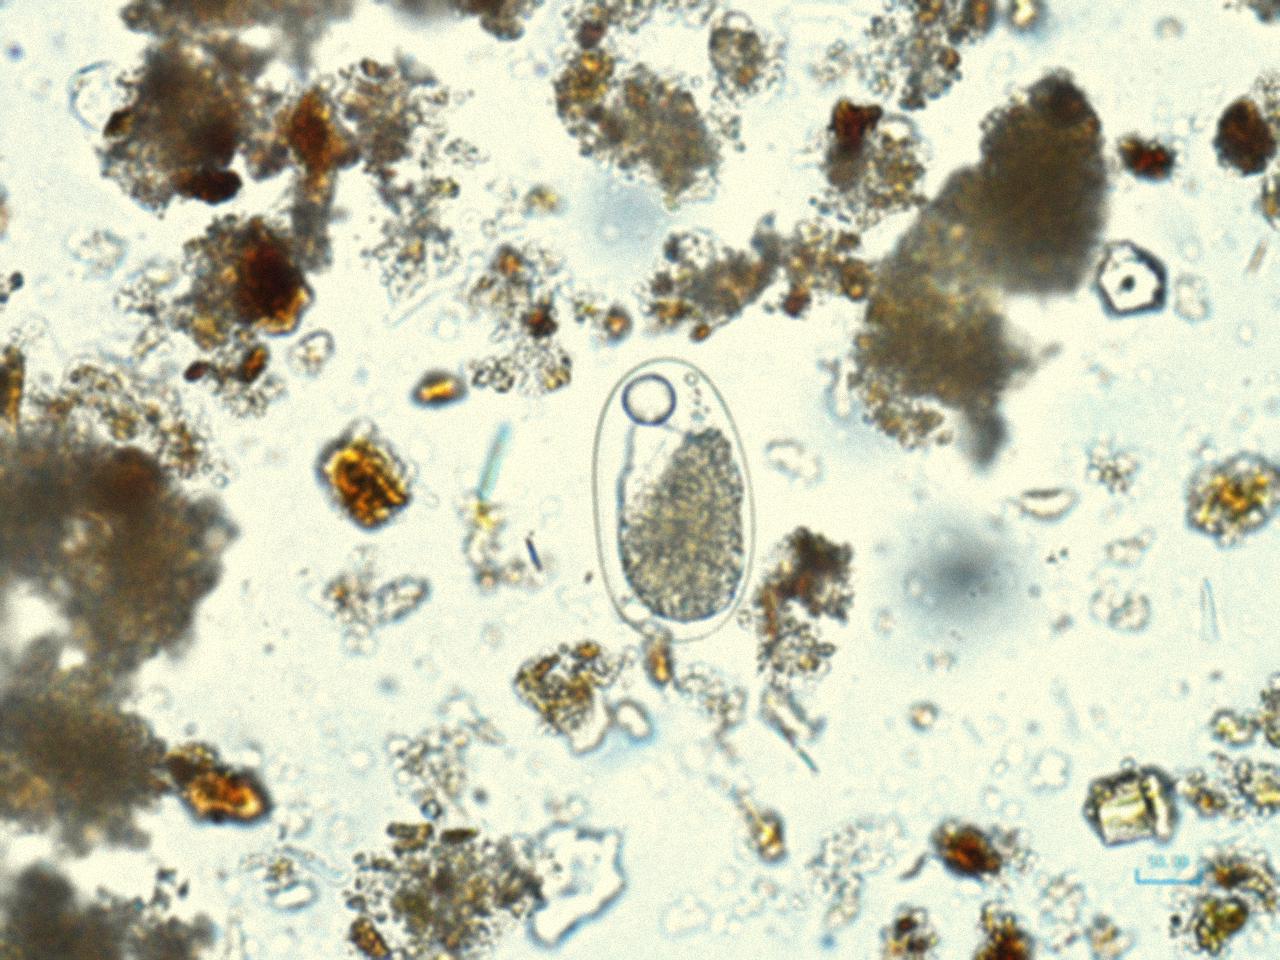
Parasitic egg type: Hookworm egg